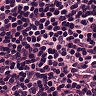
Metastatic tissue present: no